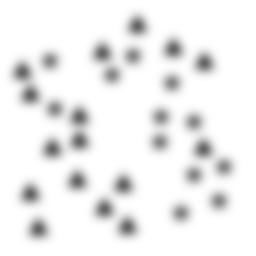
Squares: 0
Triangles: 16
Stars: 12
Total shapes: 28